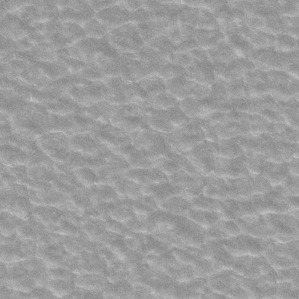
Label: frost